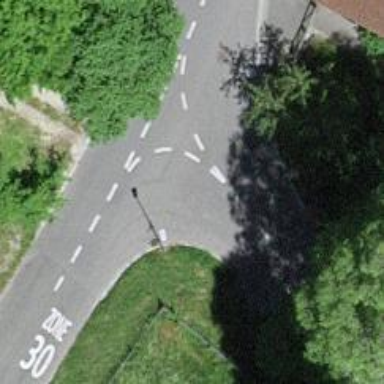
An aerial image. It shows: Street lamp serving as guidepost.